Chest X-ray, PA view. Patient: 21 years old, sex M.
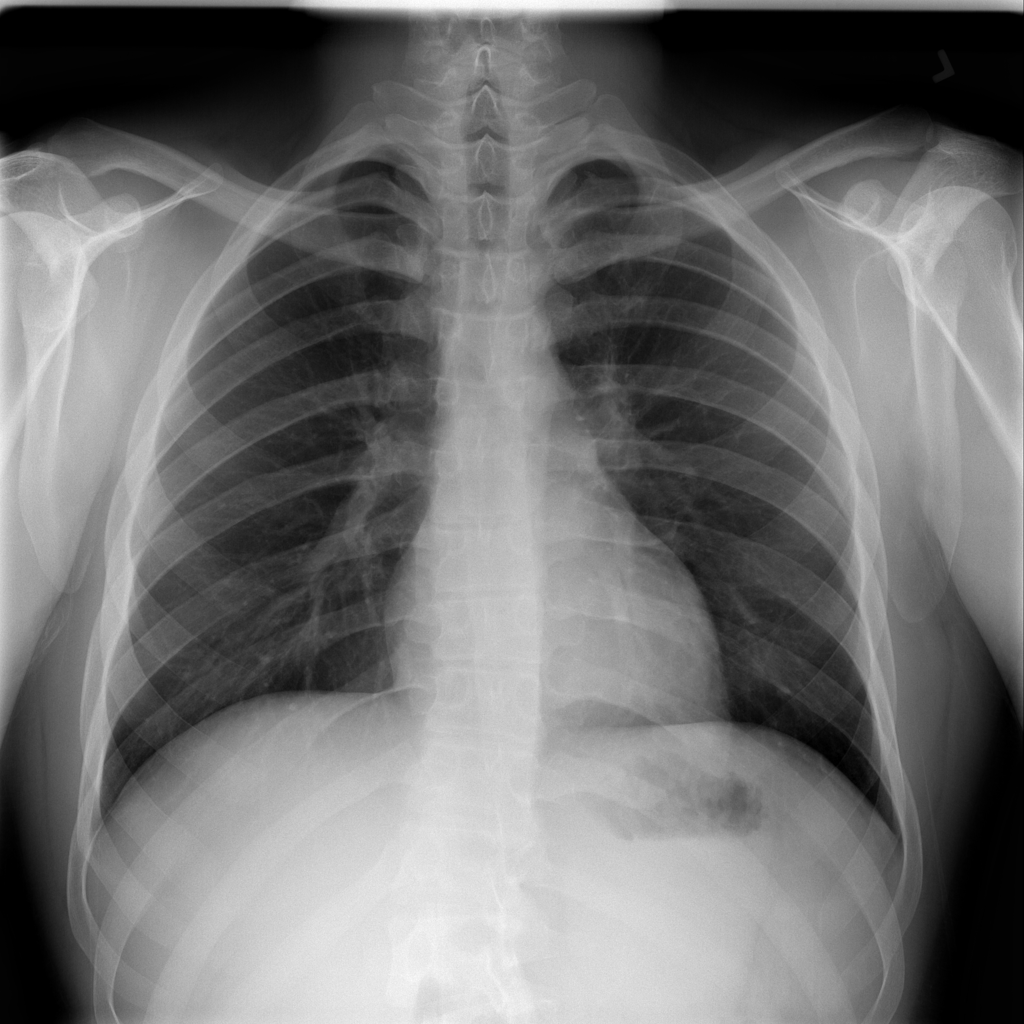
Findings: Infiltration